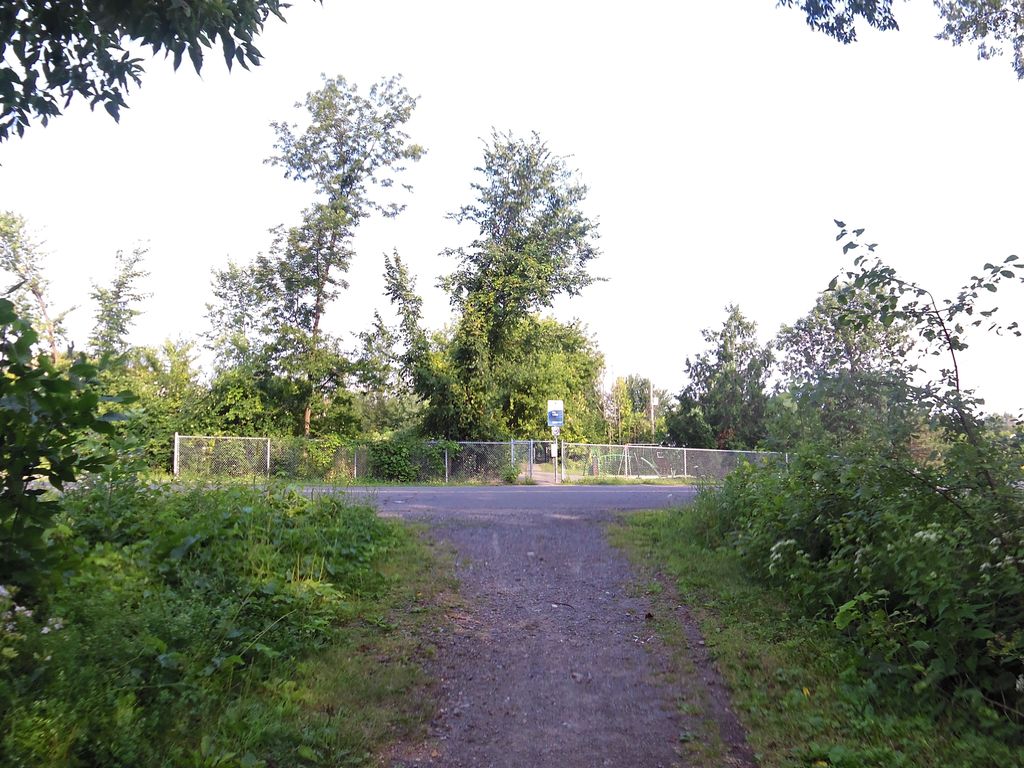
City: ottawa-gatineau